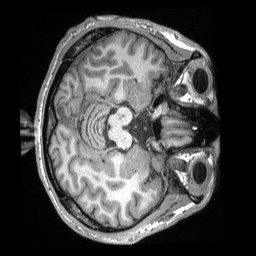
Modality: T1w
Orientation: axial
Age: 29
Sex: male
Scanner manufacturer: siemens
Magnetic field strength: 3 T
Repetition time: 2.3 s
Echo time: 0.00308 s